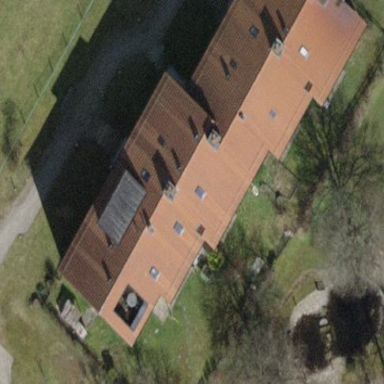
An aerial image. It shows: Building with apartments featuring tiled roof.